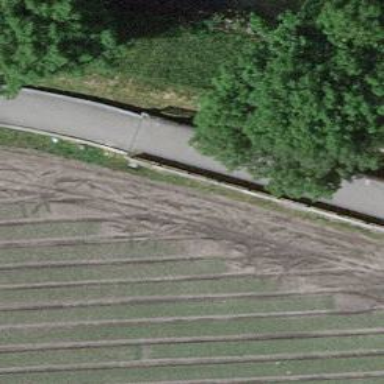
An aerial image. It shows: Cycleway with asphalt surface on embankment.